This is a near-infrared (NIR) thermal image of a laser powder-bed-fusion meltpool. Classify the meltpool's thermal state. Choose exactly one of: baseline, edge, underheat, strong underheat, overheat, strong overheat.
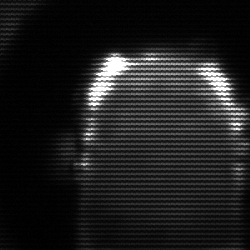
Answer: baseline